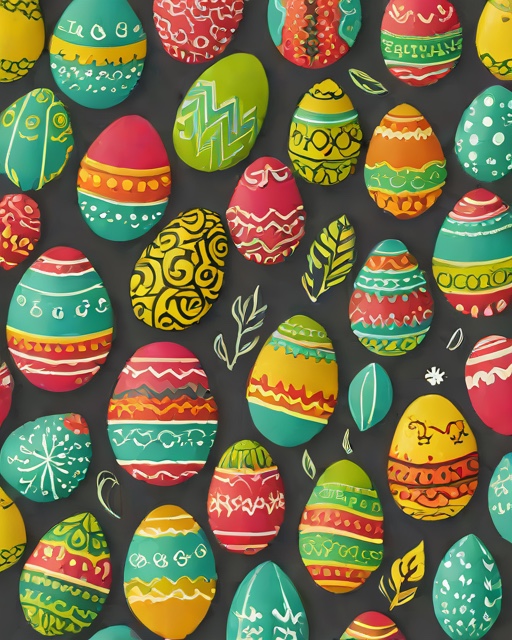
Category: Easter